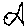
Label: fish